Interaction volume radius: 10 \u00c5
Interaction volume height: 20 \u00c5
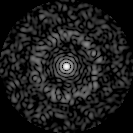
Disorder parameter: 0.8468